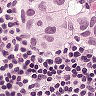
Metastatic tissue present: yes